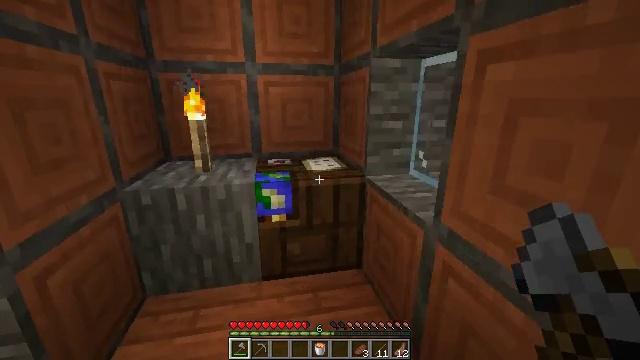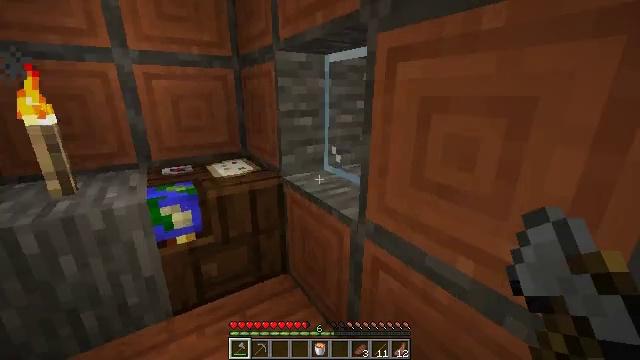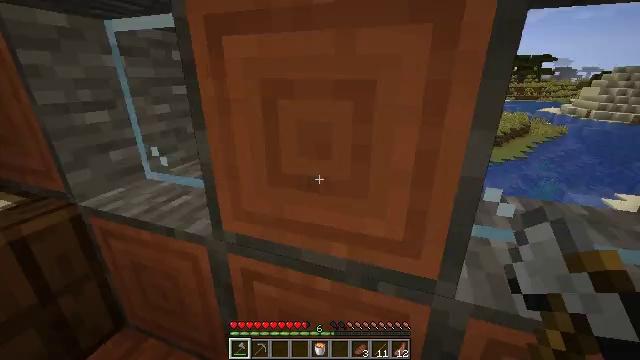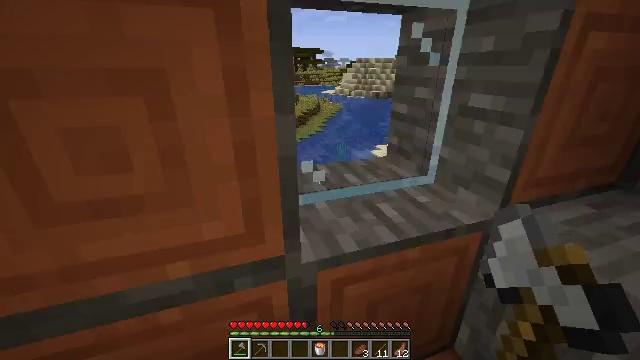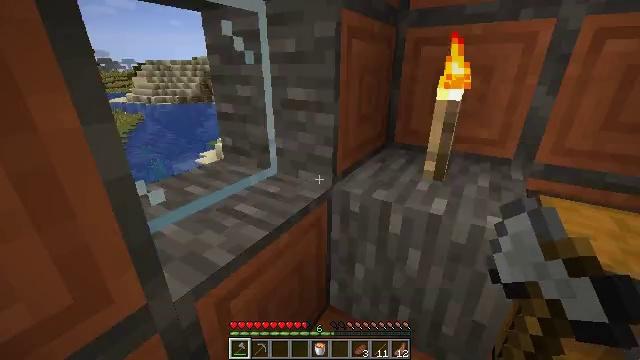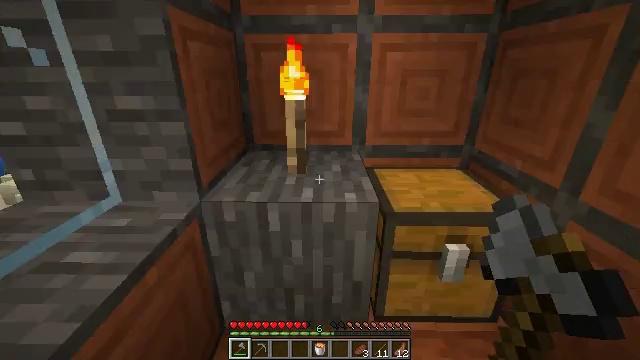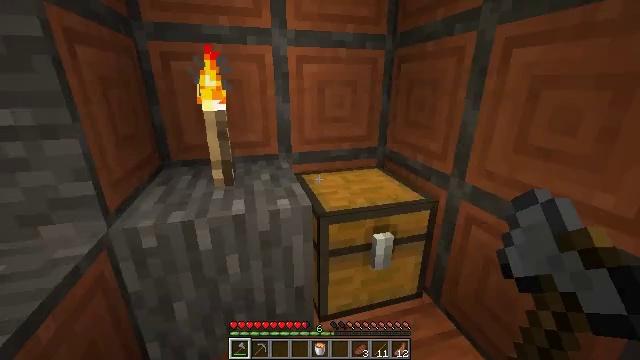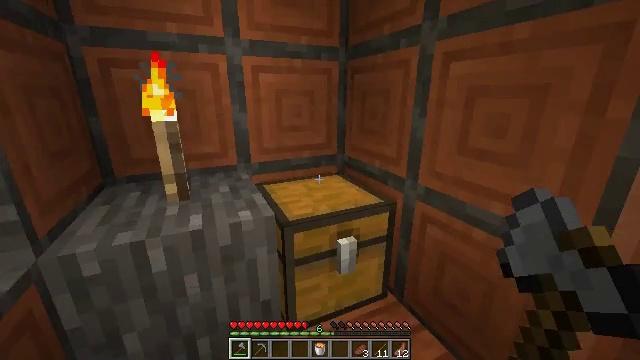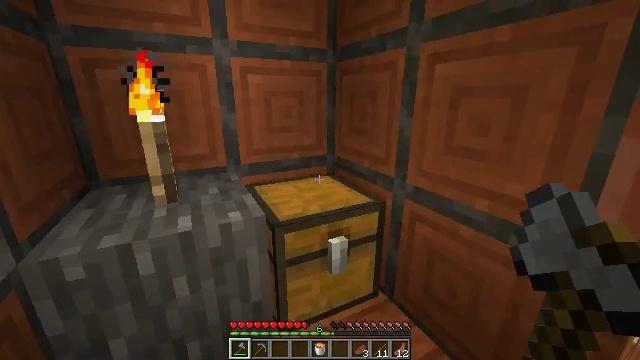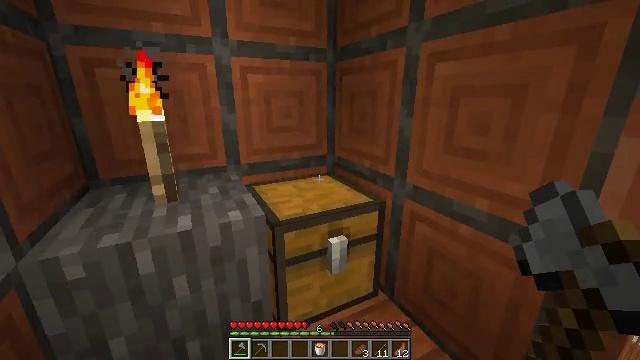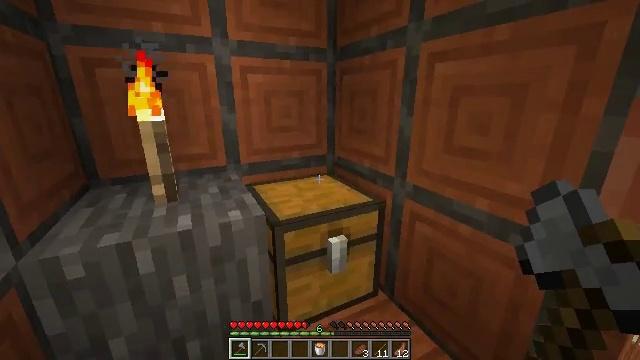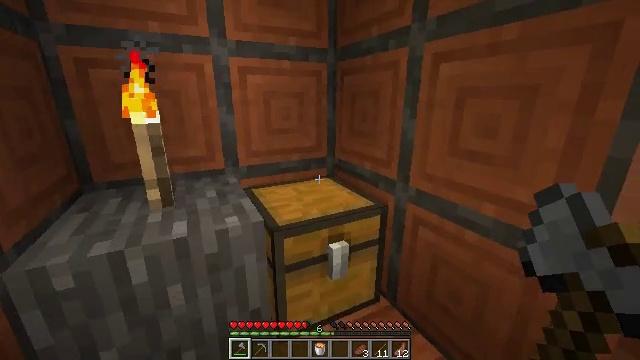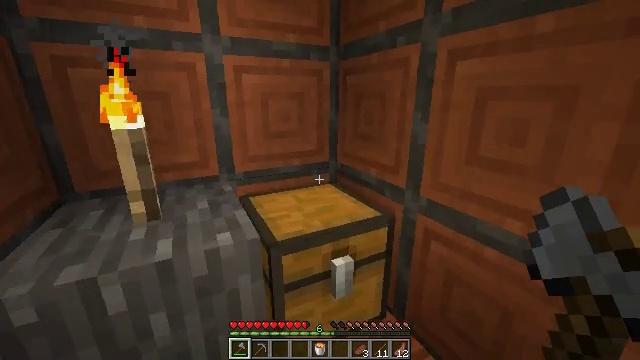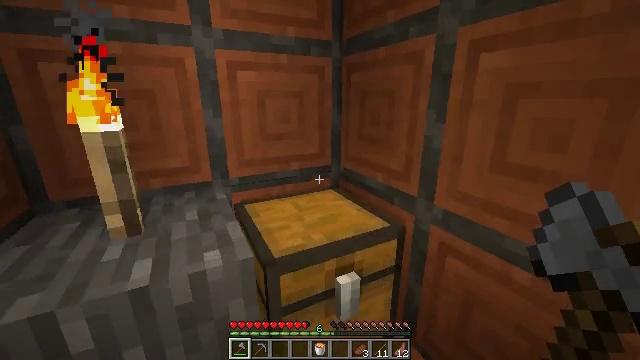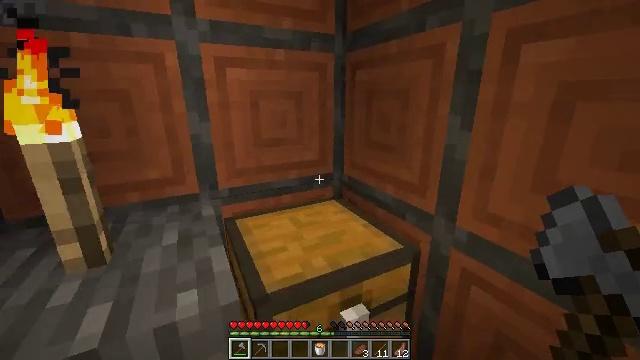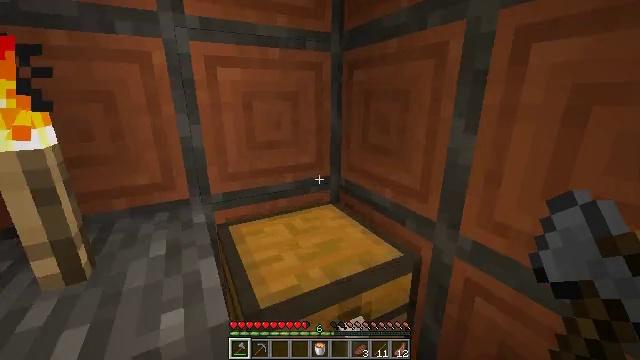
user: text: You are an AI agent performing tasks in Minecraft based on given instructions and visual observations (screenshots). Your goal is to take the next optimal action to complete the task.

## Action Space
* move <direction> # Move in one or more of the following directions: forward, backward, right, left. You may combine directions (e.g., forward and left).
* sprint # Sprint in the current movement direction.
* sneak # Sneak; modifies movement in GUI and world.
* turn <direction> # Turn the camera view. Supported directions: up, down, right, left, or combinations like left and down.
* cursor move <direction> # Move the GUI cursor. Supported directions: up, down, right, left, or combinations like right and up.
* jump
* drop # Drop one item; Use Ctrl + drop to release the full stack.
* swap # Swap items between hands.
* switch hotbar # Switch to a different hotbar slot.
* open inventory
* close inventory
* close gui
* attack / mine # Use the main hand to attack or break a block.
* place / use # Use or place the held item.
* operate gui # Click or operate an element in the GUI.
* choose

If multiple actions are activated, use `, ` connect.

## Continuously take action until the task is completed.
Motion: motion action
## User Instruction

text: Mine the acacia door to collect it.
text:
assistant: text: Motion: move forward, turn right and down
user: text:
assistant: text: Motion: move forward, turn right and down
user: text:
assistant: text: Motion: turn right and down
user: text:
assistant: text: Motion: turn right
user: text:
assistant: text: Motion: turn right
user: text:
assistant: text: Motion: turn right and up
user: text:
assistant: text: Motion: turn right and up
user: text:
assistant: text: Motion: turn right
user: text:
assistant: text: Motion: no_op
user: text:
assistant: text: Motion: no_op
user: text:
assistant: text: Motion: move forward
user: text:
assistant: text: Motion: move forward
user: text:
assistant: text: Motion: move forward
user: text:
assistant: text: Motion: move forward
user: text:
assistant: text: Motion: move forward
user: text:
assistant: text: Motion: move forward, turn right and down
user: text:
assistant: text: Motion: move forward, turn down
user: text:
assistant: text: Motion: turn left and down
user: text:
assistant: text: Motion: move back, turn left and down
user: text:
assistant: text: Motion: move back, turn down
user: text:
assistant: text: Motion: move back, use / place
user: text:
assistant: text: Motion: use / place
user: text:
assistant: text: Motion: use / place
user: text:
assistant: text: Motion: no_op
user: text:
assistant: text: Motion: no_op
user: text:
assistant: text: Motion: open gui
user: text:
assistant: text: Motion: no_op
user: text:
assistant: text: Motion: no_op
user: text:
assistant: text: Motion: no_op
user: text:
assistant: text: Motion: no_op